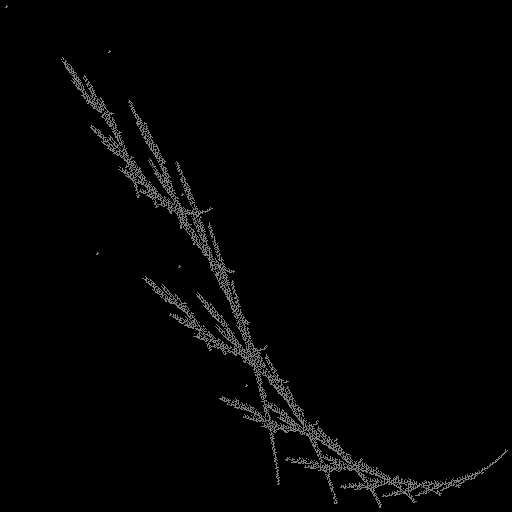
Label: snail